Question: I wanted to ask if it is possible to use only the Color Gradient(red surrounded) part of the QColorDialog.

I am using PyQt5 and Python3 on different Linux machines (ubuntu + raspian).
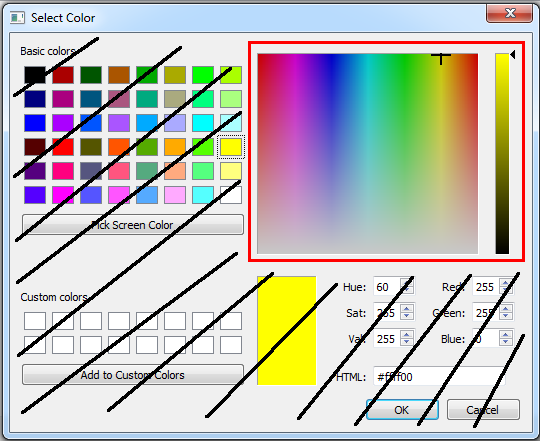
Answer: It is only necessary to hide all the elements except the 'QColorPicker' and 'QColorLuminancePicker'.
'''
import sys
from PyQt5 import QtCore, QtGui, QtWidgets
class ColorDialog(QtWidgets.QColorDialog):
def __init__(self, parent=None):
super().__init__(parent)
self.setOptions(self.options() | QtWidgets.QColorDialog.DontUseNativeDialog)
for children in self.findChildren(QtWidgets.QWidget):
classname = children.metaObject().className()
if classname not in ("QColorPicker", "QColorLuminancePicker"):
children.hide()
if __name__ == "__main__":
app = QtWidgets.QApplication(sys.argv)
colordialog = ColorDialog()
label = QtWidgets.QLabel(alignment=QtCore.Qt.AlignCenter)
def onCurrentColorChanged(color):
label.setStyleSheet("background-color: {}".format(color.name()))
colordialog.currentColorChanged.connect(onCurrentColorChanged)
onCurrentColorChanged(colordialog.currentColor())
w = QtWidgets.QWidget()
lay = QtWidgets.QVBoxLayout(w)
lay.addWidget(colordialog, alignment=QtCore.Qt.AlignCenter)
lay.addWidget(label)
w.show()
sys.exit(app.exec_())
'''
<URL>